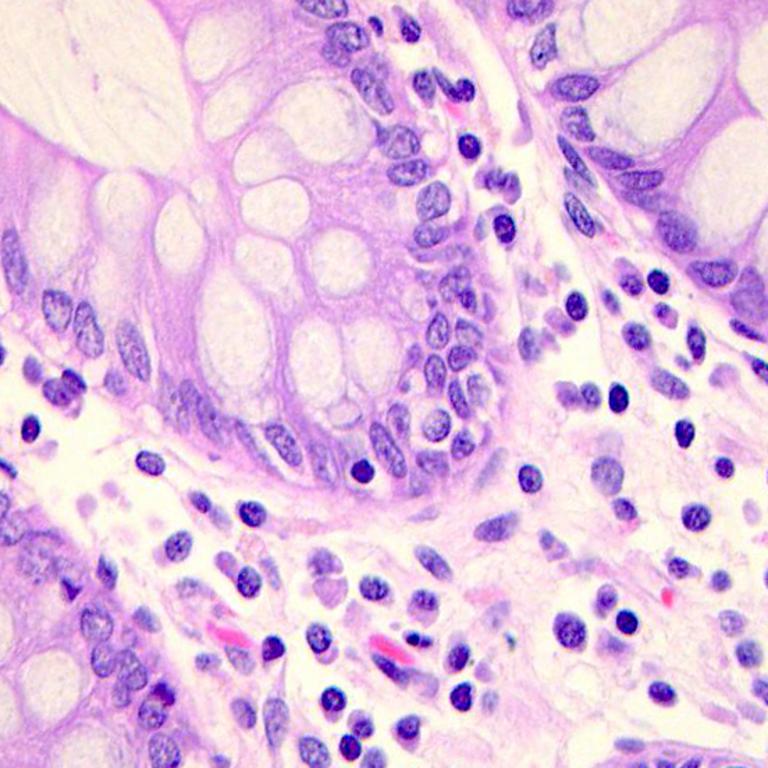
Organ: colon
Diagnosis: benign